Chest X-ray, PA view. Patient: 56 years old, sex M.
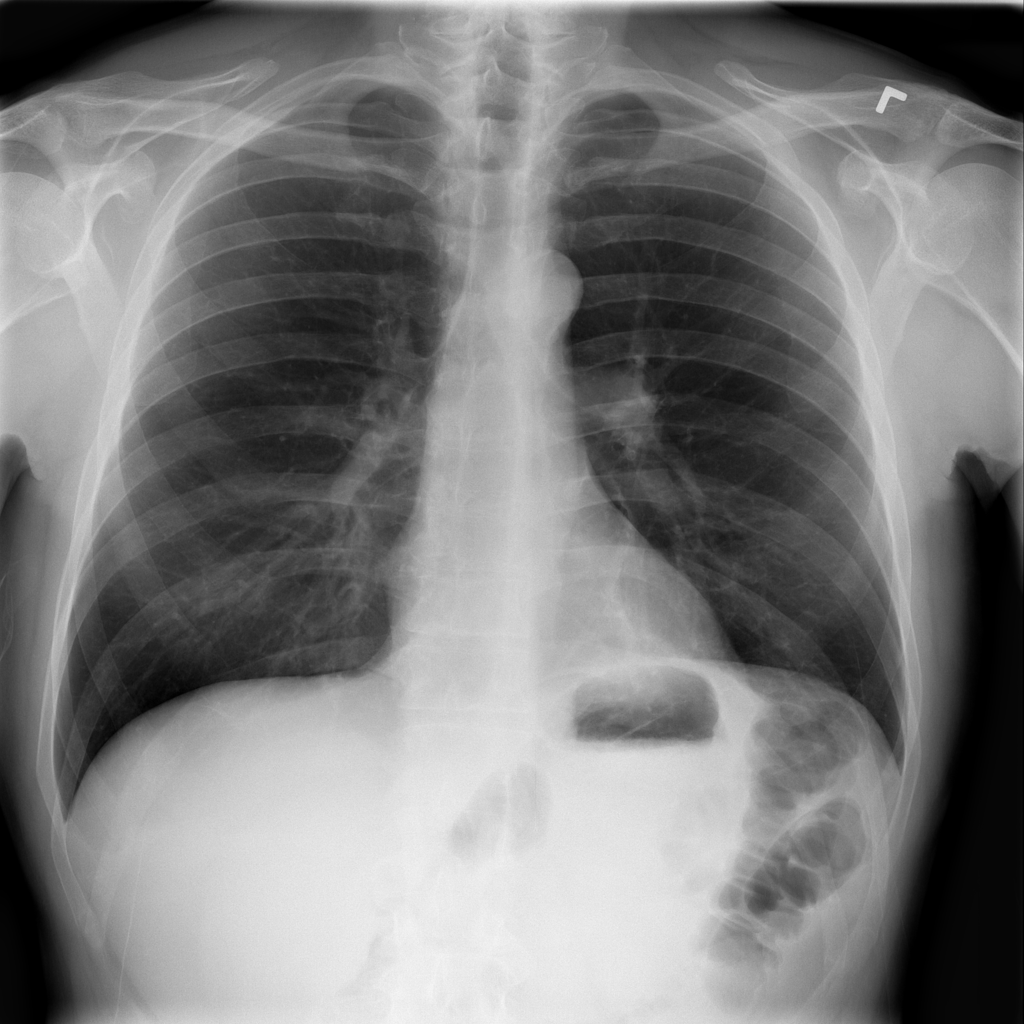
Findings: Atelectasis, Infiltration